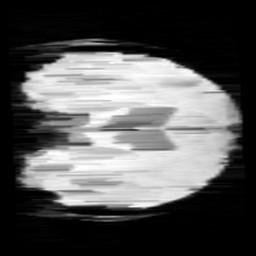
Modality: minIP
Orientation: coronal
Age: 9
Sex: male
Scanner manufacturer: siemens
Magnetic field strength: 3 T
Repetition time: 0.027 s
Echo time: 0.02 s